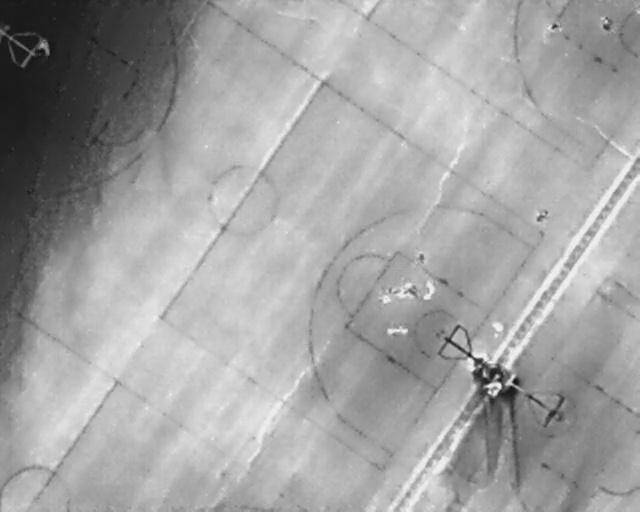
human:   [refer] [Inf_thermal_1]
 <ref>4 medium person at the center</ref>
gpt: <box>[[64, 49, 66, 51, 2], [65, 55, 68, 57, 14], [58, 56, 61, 59, 2], [61, 62, 62, 67, 2]]</box>

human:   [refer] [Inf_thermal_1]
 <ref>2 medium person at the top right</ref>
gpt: <box>[[85, 3, 87, 6, 2], [93, 3, 96, 5, 2]]</box>

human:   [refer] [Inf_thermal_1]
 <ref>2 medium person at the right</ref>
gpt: <box>[[83, 40, 85, 43, 47], [76, 62, 79, 65, 19]]</box>